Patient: sex F, age 31
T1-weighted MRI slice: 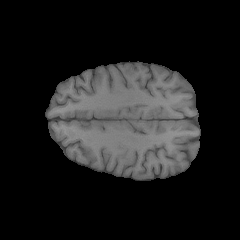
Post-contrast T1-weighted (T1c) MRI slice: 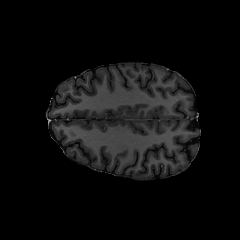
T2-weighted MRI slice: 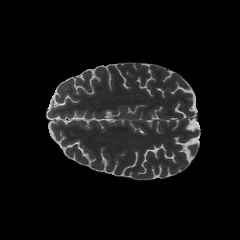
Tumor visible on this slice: no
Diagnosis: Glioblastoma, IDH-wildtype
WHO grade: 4